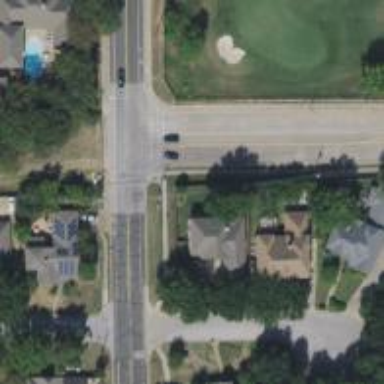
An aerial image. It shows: Marked footway crossing with lines.